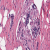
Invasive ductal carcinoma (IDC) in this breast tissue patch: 0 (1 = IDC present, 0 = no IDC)